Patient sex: F
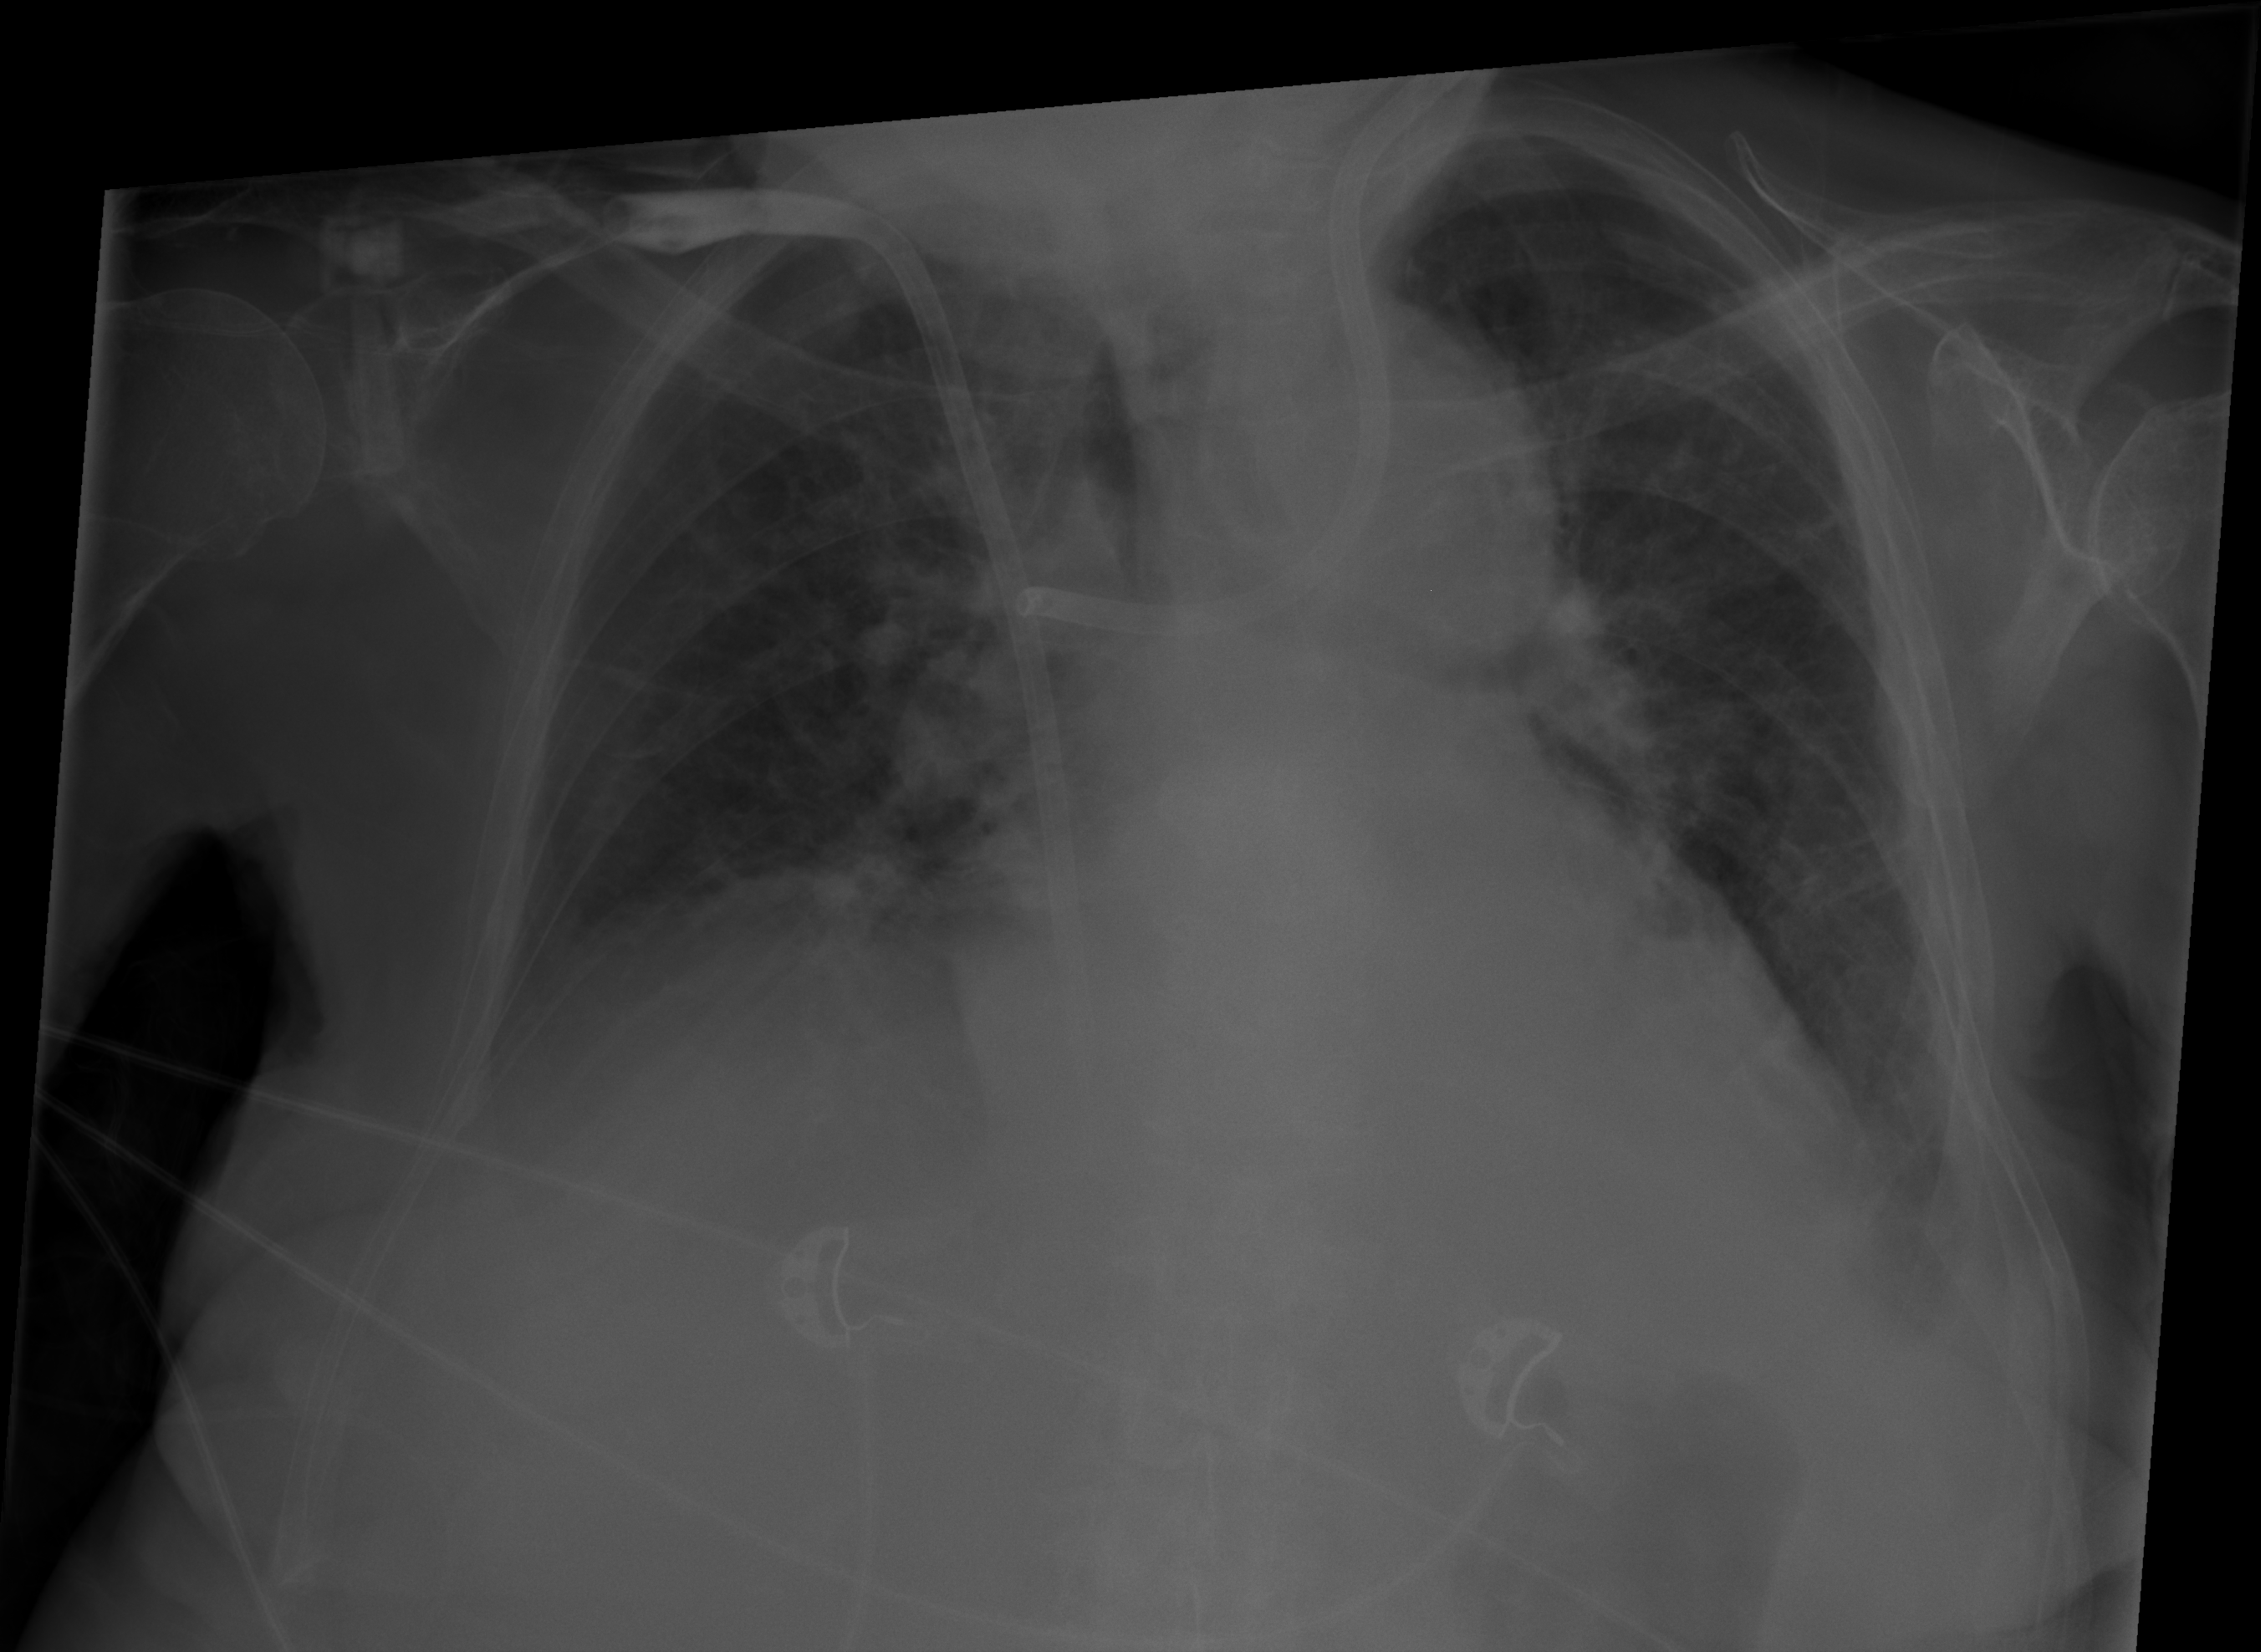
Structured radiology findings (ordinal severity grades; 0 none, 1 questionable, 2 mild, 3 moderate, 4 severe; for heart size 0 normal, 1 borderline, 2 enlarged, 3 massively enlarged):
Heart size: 2
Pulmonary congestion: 2
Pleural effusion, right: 2
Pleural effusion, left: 2
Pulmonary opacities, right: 0
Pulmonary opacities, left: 0
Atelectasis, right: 2
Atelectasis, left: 2